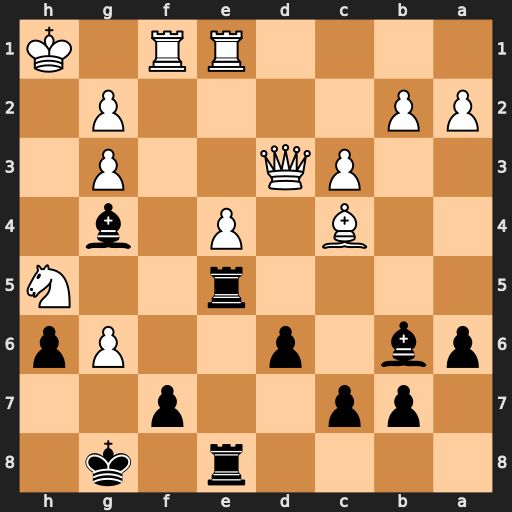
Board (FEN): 4r1k1/1pp2p2/pb1p2Pp/4r2N/2B1P1b1/2PQ2P1/PP4P1/4RR1K
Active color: b
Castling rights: -
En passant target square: -
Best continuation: Rxh5#